Question: I really need your help.
How can I, move from a button click (rename) to initiate my rename function to a click event inside a UL LI. I'd like to move the '$('button').click(fn);' to the LI whos value is 'rename'. As I am moving away from the button, and creating a separate right-click menu, it is important that the click event to fire my rename function come from the LI click.
Here's a fiddle: <URL>
A pic of the expected outcome is attached:

The code in question:
'''
$(function(){
$('#refdocs_list li').click(fn);
$('button').click(fn);
function fn(e){
var el = $('#refdocs_list li.selected');
if(e.target.type != "button"){
el.removeClass('selected');
$(e.target).addClass('selected');
}else{
var txt = el.text();
var newEl = $("<input id='rename_refdoc'>");
newEl.blur(function(){
el.html(newEl.val());
});
newEl.val(txt);
el.html(newEl);
newEl.focus().select();
}
}
})();
'''
I was thinking:
'''
$('#right-click-menu li:eq(5)').click(function(e) {
fn(e);
});
'''
but it's not working either.
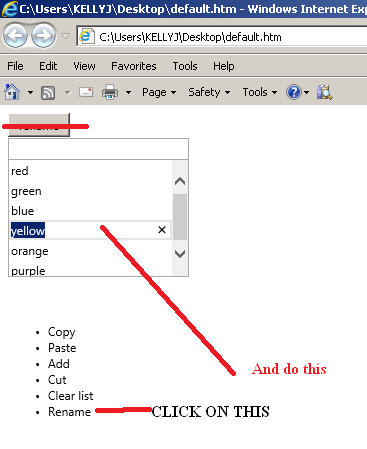
Answer: Simply add the button handler to the li and change the condition to check for ID instead of button target. See below code.
Removed 'onclick' function in your HTML and added ID attribute as 'renameLI'
<URL>
'''
$('#renameLI').click(fn);
$('#refdocs_list li').click(fn);
function fn(e) {
var el = $('#refdocs_list li.selected');
if (e.target.id != "renameLI") {
el.removeClass('selected');
$(e.target).addClass('selected');
} else {
var txt = el.text();
var newEl = $("<input id='rename_refdoc'>");
newEl.blur(function() {
el.html(newEl.val());
});
newEl.val(txt);
el.html(newEl);
newEl.focus().select();
}
}
'''
'''
* {
font-family: Segoe UI;
font-size: 9pt;
}
#refdocs {
border: 0;
width: 100%;
height: auto;
padding-left: 2px;
}
#refdocs_main {
border-top: 1px solid rgb(170, 170, 170);
border-left: 1px solid rgb(170, 170, 170);
border-right: 1px solid rgb(170, 170, 170);
border-bottom: 1px solid rgb(170, 170, 170);
width: 179px;
overflow: hidden;
margin-bottom: 2px;
margin-top: 1px;
}
#refdocs_main:hover {
border-color: rgb(128, 128, 128);
}
#refdocs_container {
border-bottom: 1px solid rgb(170, 170, 170);
height: 20px;
}
#refdocs_wrapper {
height: 116px;
overflow-y: scroll;
overflow-x: hidden;
}
#refdocs_list {
width: 100%;
}
#refdocs_list ul {
margin: 0;
padding: 0px;
list-style-type: none;
}
#refdocs_list li {
cursor: default;
padding: 2px;
}
#refdocs_main:hover,
#refdocs_main:hover #refdocs_container {
border-color: rgb(128, 128, 128);
}
.selected {
background: rgb(228, 228, 228);
}
#rename_refdoc {
border: 0;
width: 100%;
padding: 0px;
margin: 0;
}
'''
'''
<script src="https://ajax.googleapis.com/ajax/libs/jquery/1.11.1/jquery.min.js"></script>
<button type="button">rename</button>
<div id="refdocs_main">
<div id="refdocs_container">
<input type="text" id="refdocs" />
</div>
<div id="refdocs_wrapper">
<div id="refdocs_list">
<ul>
<li>red</li>
<li>green</li>
<li>blue</li>
<li>yellow</li>
<li>orange</li>
<li>purple</li>
</ul>
</div>
</div>
</div>
<br>
<br>
<div id="right-click-menu">
<ul>
<li onclick="refdocs_copy()">Copy</li>
<li onclick="refdocs_paste()">Paste</li>
<li onclick="refdocs_add()">Add</li>
<li onclick="refdocs_delete()">Cut</li>
<li onclick="refdocs_clear()">Clear list</li>
<li id="renameLI">Rename</li>
</ul>
</div>
'''
---
Updated your code to use the same function. See below,
<URL>
1. Removed the else as we going to do the button function on click of LI
2. Get the selected element if nothing was selected at first click
'''
$(function () {
$('#refdocs_list li').click(function (e) {
fn(e);
});
$('button').click(fn);
function fn(e) {
var el = $('#refdocs_list li.selected');
if (e.target.type != "button") {
el.removeClass('selected');
$(e.target).addClass('selected');
}
el = $('#refdocs_list li.selected');
var txt = el.text();
var newEl = $("<input id='rename_refdoc'>");
newEl.blur(function () {
el.html(newEl.val());
});
newEl.val(txt);
el.html(newEl);
newEl.focus().select();
}
});
'''
---
If I understood correctly, you want to rename the list on clicking the 'LI' like how you click on rename button.
'''
$('#refdocs_list li').click(function (e) {
fn(e);
$('button').click();
});
'''
<URL>